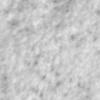
Label: no_change